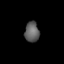
Tissue: lung
Cell type: Epithelial cells
Senescence score: 0.1654
Nuclear area (px): 288
Mean DAPI intensity: 93.66